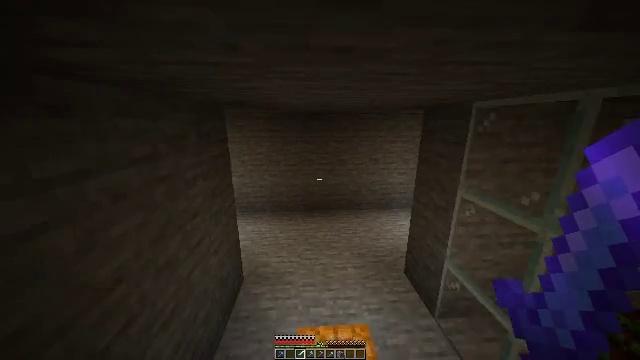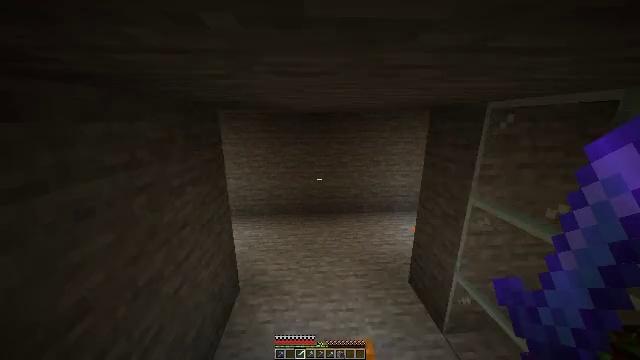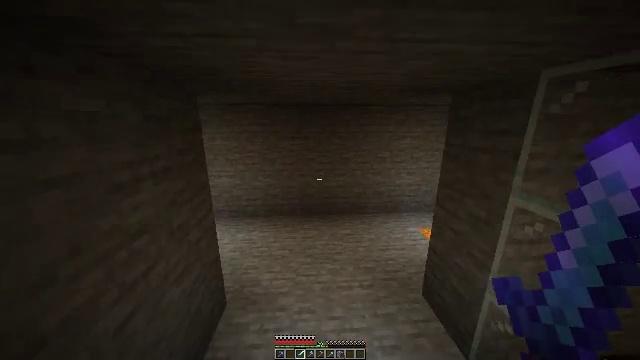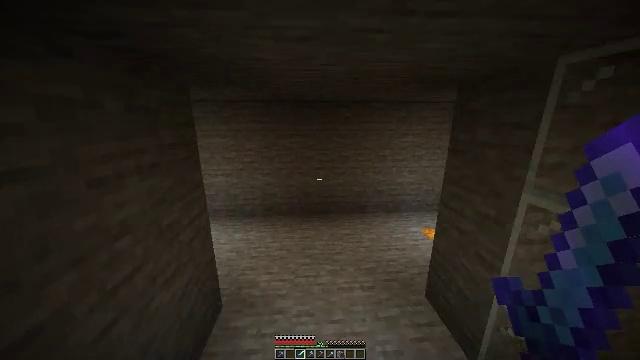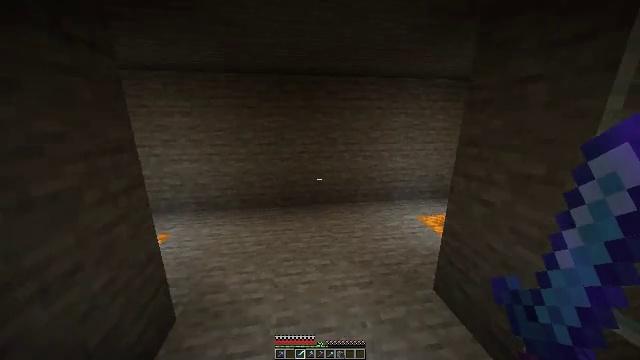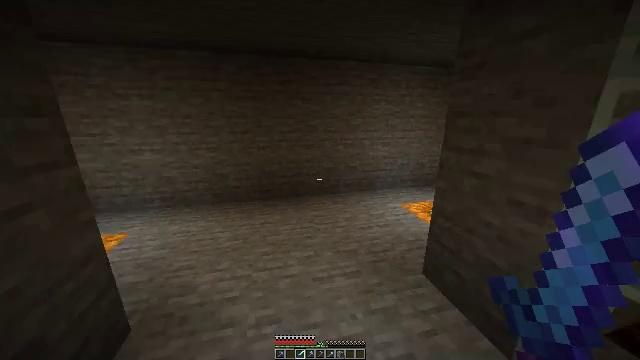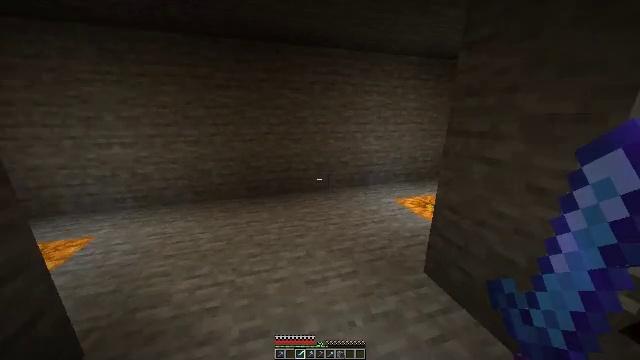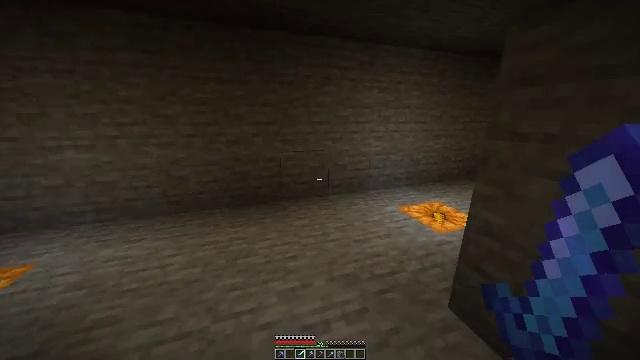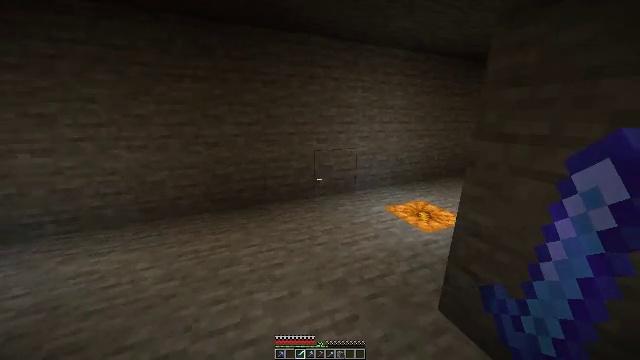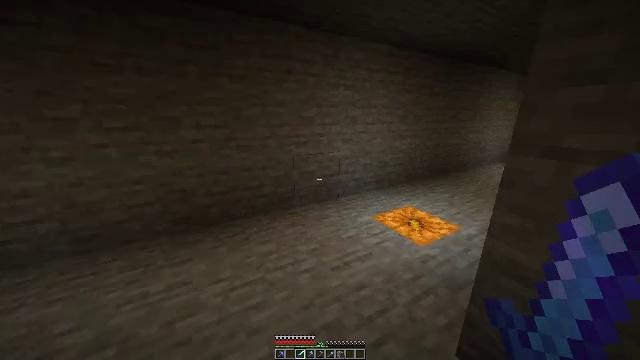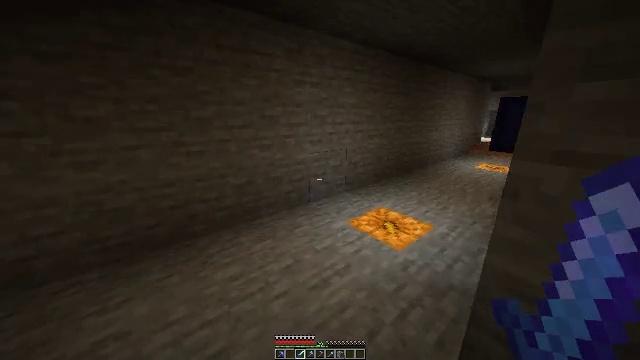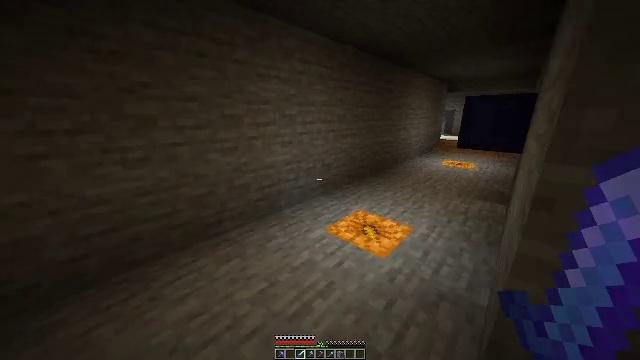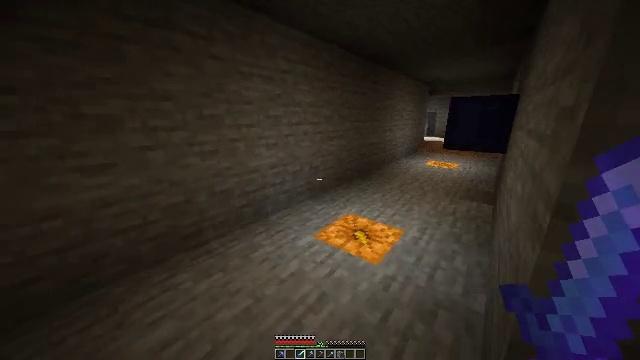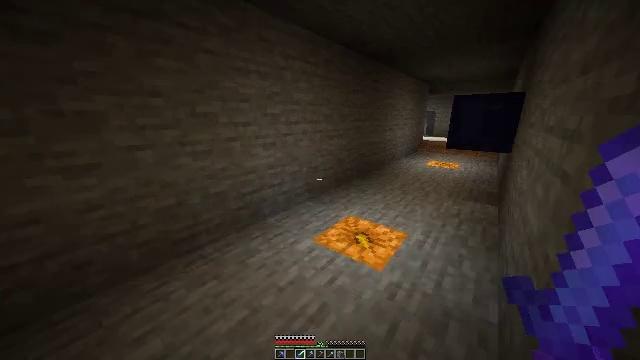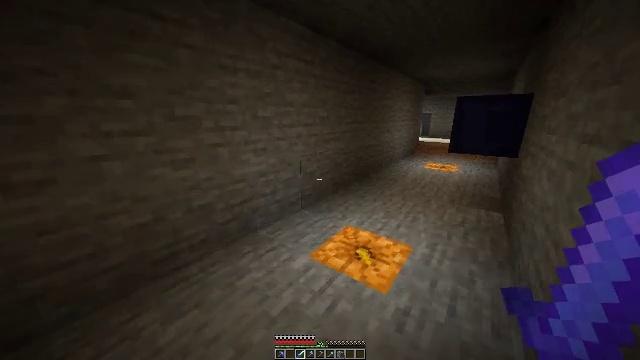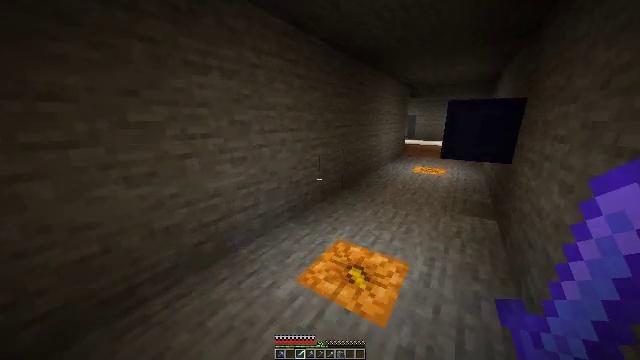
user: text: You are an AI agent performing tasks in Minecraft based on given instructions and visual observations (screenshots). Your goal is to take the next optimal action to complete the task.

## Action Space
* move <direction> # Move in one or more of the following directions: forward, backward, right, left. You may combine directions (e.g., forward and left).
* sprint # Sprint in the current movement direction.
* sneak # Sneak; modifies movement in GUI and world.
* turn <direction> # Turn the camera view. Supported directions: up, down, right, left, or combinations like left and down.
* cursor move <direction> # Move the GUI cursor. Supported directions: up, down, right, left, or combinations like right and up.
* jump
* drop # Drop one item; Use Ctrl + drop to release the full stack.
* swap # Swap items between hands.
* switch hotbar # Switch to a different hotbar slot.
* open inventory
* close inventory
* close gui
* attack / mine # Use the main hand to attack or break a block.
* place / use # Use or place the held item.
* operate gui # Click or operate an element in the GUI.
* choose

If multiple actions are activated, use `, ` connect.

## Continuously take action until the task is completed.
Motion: motion action
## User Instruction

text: Collect vines by mining them.
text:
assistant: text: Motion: move forward
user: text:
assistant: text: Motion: move forward
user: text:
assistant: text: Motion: move forward
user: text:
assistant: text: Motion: move forward, turn right
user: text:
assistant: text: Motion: move forward, turn right
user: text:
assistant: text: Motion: move forward, turn right
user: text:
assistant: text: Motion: move forward, turn right
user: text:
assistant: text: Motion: move forward, turn right
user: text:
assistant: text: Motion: move forward, turn right
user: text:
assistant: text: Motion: move forward, turn right
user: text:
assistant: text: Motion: move forward, turn right
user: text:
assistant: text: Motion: move forward, turn right
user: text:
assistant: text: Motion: move forward
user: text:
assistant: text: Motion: move forward, turn right
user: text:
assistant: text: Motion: move forward, turn right
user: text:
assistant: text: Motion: move forward, turn right
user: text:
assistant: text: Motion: move forward, turn right
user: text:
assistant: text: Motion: move forward, turn right
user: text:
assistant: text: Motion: move forward, turn right
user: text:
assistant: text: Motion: move forward, turn right
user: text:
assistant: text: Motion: move forward
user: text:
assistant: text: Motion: move forward
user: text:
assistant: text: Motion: move forward, sprint
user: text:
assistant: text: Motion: move forward, sprint
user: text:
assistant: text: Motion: move forward, sprint
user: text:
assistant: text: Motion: move forward, sprint
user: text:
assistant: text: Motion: move forward, sprint
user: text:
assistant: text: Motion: move forward
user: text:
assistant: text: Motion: move forward
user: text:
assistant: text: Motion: move forward